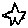
Label: star